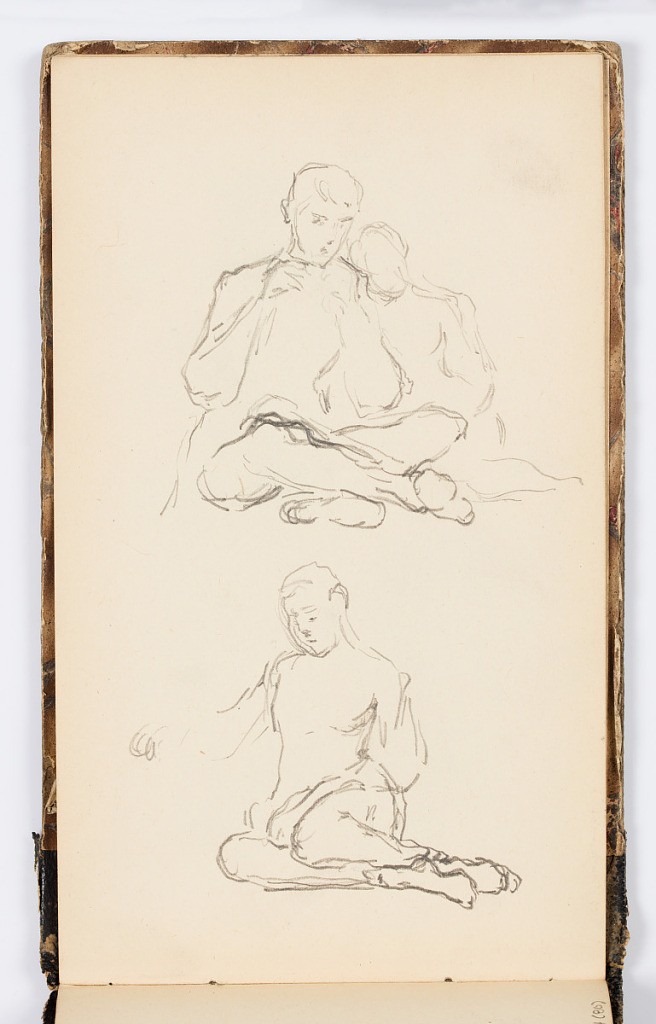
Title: Sketchbook Page
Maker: Kenyon Cox, American, 1856–1919
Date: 1875
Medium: Graphite on paper
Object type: Sketchbook folio
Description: Sketches of figures seated on the ground.